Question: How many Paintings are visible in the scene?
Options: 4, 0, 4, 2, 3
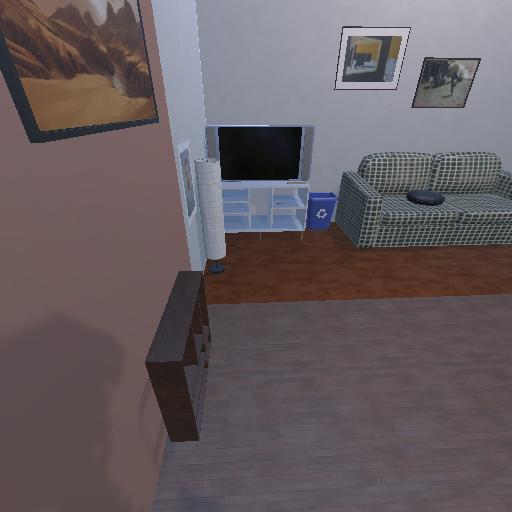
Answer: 4